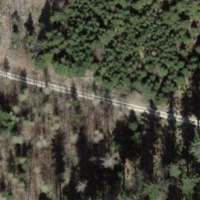
EUNIS habitat code: 43
Species observed at this site:
Angelica sylvestris